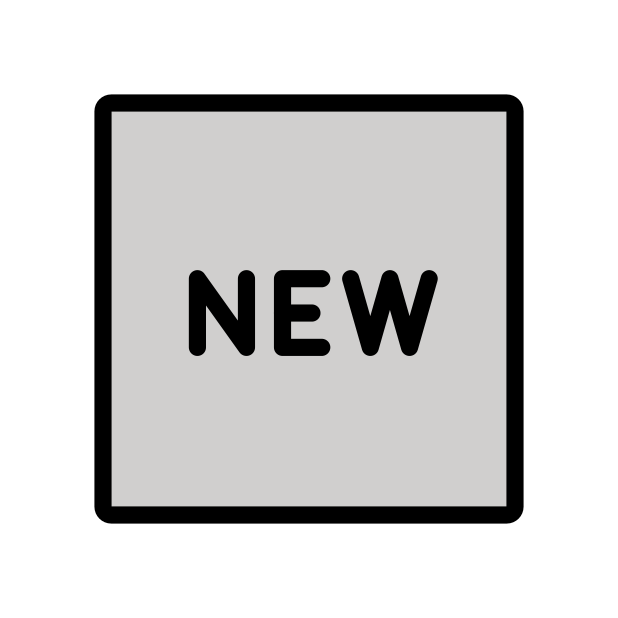
Emoji: 🆕
Name: squared new
Unicode: 0x1f195